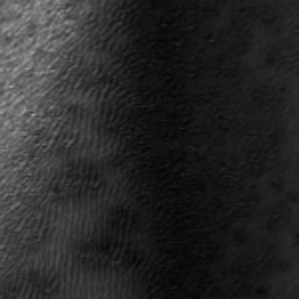
Label: frost